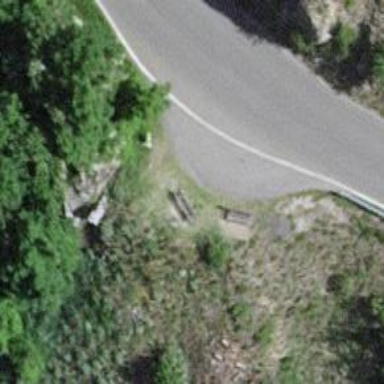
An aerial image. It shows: Bench for seating.